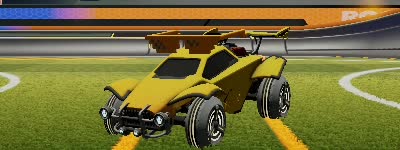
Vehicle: octane